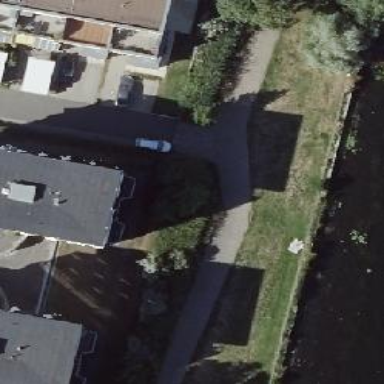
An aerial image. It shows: Footway along the road.